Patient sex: M
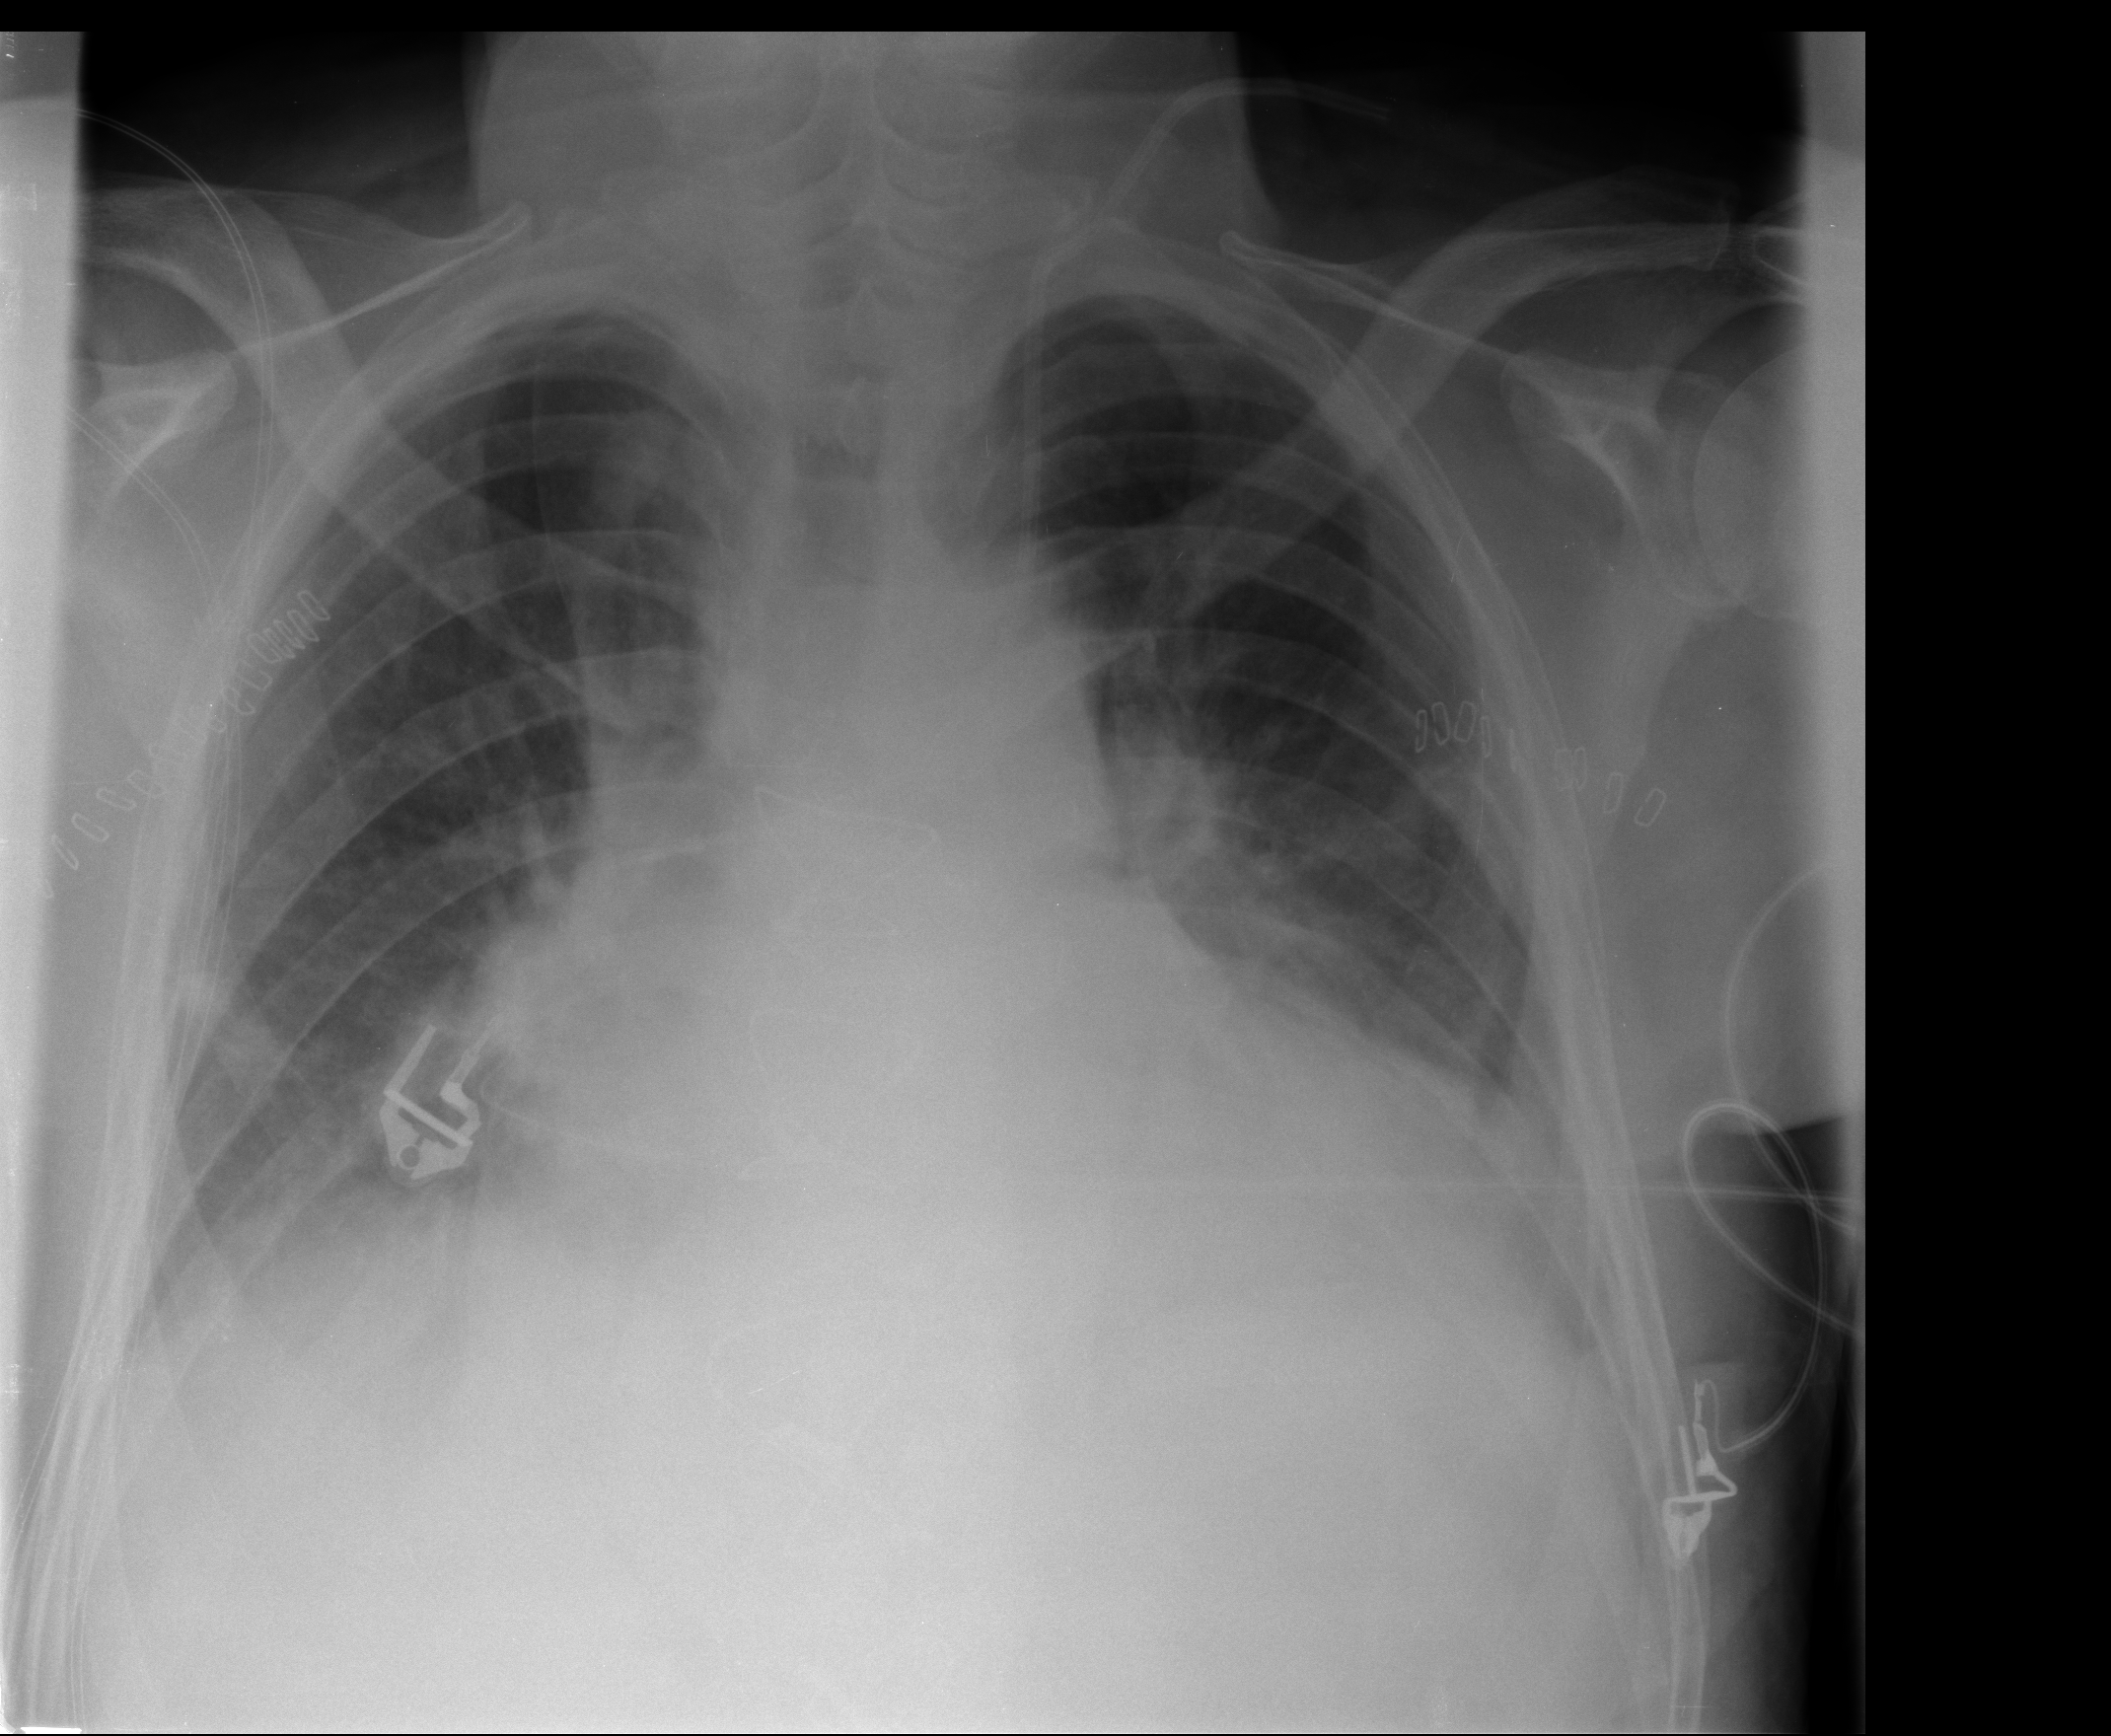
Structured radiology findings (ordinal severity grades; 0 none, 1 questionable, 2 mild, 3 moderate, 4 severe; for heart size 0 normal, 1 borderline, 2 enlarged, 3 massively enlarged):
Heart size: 2
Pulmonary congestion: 2
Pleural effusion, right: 1
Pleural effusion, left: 1
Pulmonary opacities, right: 1
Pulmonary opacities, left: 1
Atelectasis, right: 1
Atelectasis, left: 1